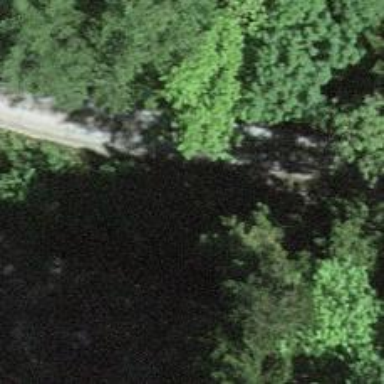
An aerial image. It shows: Unclassified road.